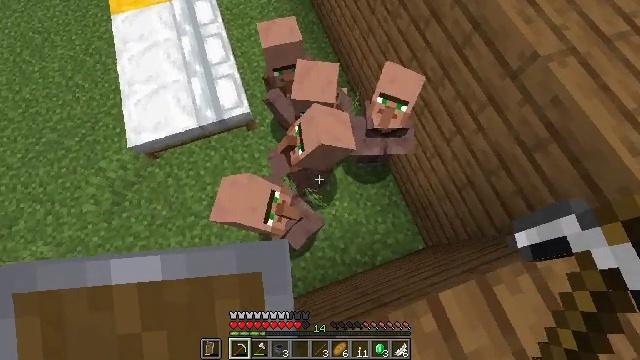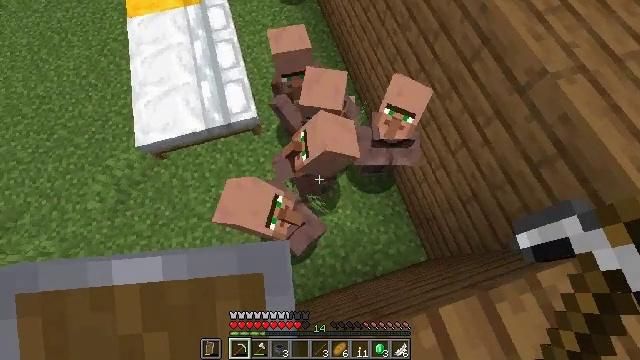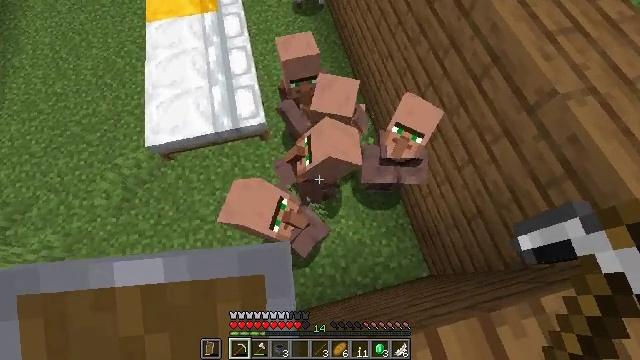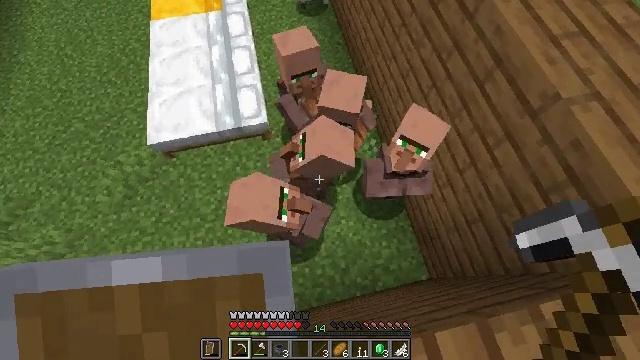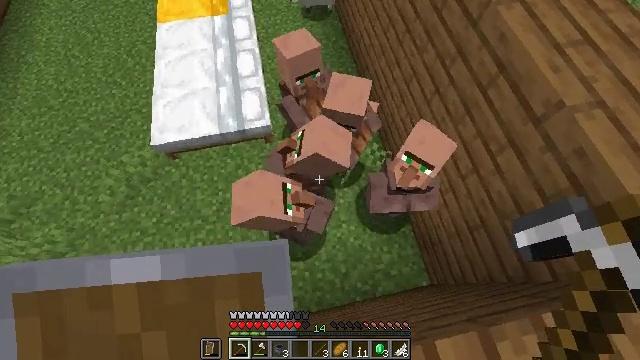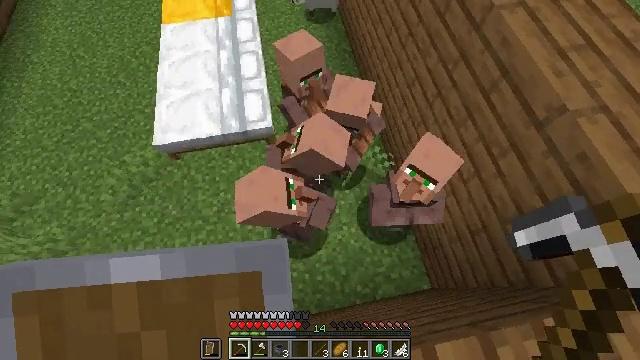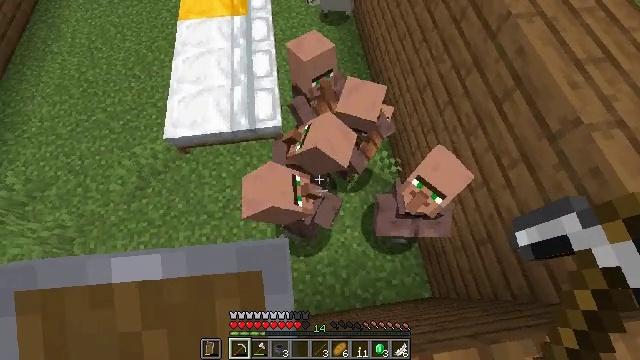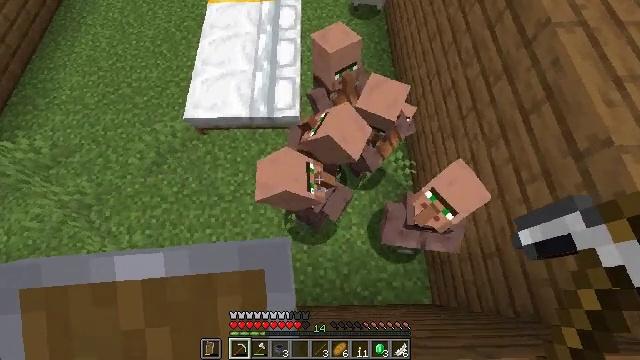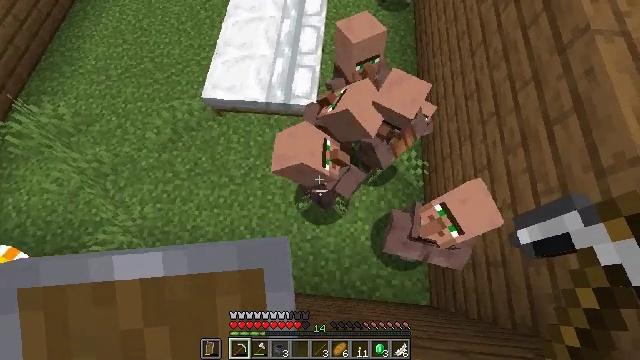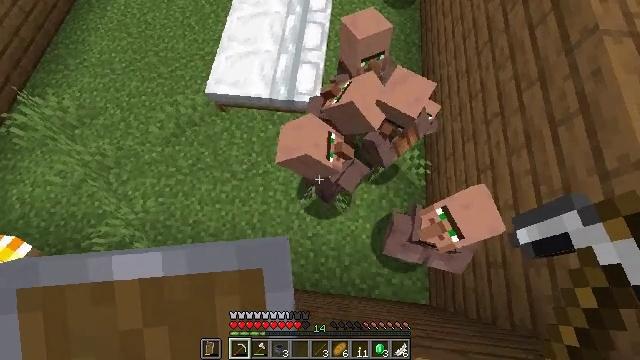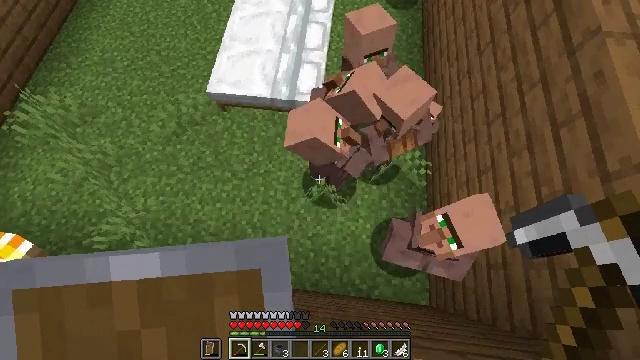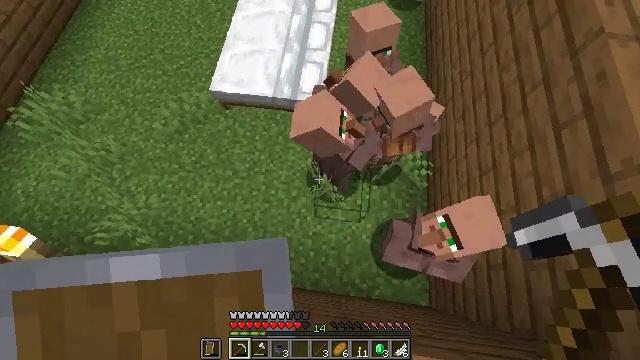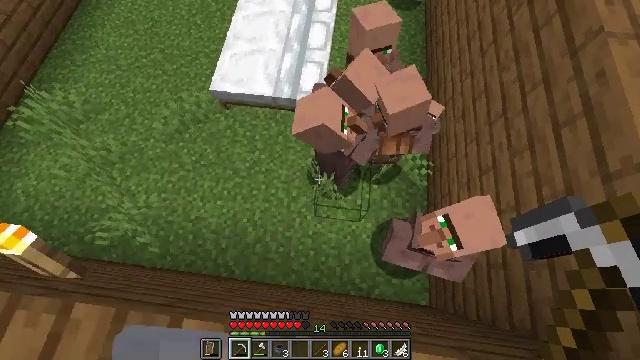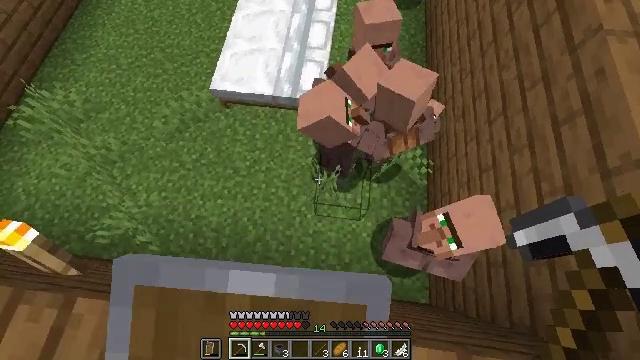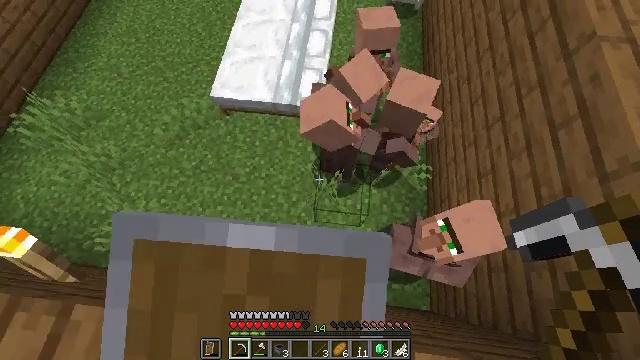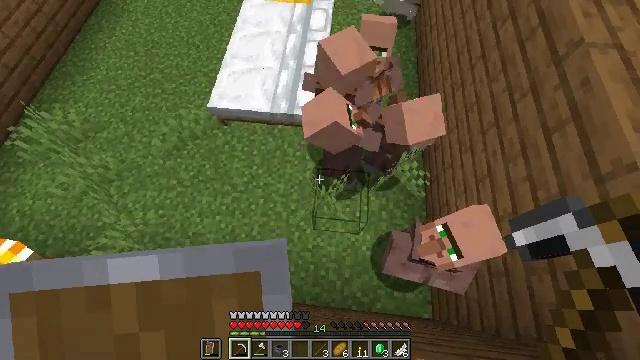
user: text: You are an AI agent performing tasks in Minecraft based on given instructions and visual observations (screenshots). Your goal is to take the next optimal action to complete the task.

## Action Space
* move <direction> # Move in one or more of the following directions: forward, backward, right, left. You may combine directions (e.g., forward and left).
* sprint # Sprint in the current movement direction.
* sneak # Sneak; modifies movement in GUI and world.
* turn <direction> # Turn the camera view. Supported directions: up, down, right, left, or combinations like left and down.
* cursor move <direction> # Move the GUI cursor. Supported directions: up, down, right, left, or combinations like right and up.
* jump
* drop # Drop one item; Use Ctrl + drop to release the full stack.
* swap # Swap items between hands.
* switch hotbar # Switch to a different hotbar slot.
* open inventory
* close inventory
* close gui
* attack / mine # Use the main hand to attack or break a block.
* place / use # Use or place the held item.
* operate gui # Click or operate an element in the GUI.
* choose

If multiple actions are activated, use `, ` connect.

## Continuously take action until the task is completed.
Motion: motion action
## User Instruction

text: Destroy the cauldron to put it in your inventory.
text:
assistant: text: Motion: move forward, sneak, turn left and up
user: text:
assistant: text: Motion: sneak, turn left and up
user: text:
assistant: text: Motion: sneak, turn left
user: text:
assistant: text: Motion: sneak, turn left
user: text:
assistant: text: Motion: sneak
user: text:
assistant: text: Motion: sneak, turn left
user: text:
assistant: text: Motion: sneak, turn left and down
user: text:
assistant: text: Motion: sneak, turn left and down
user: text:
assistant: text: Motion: sneak, turn left
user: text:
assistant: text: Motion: sneak
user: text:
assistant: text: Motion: move back, sneak
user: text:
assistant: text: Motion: move back, sneak, use / place
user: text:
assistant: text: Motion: move back, sneak, use / place
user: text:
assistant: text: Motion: sneak, turn up, use / place
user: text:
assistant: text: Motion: sneak, turn right and up
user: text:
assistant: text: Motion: sneak, turn right and up
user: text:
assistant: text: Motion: sneak, turn right and up
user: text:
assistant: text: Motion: sneak
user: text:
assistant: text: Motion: sneak
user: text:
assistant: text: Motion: sneak
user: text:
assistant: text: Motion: sneak
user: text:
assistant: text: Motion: sneak
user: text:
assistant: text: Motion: sneak
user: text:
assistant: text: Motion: sneak
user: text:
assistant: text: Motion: move left, sneak
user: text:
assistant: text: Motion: move left, sneak
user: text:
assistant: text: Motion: move left, sneak
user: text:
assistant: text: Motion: move left, sneak, turn right and up
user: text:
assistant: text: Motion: move left, sneak, turn right and up
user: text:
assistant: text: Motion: move left, sneak